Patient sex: F
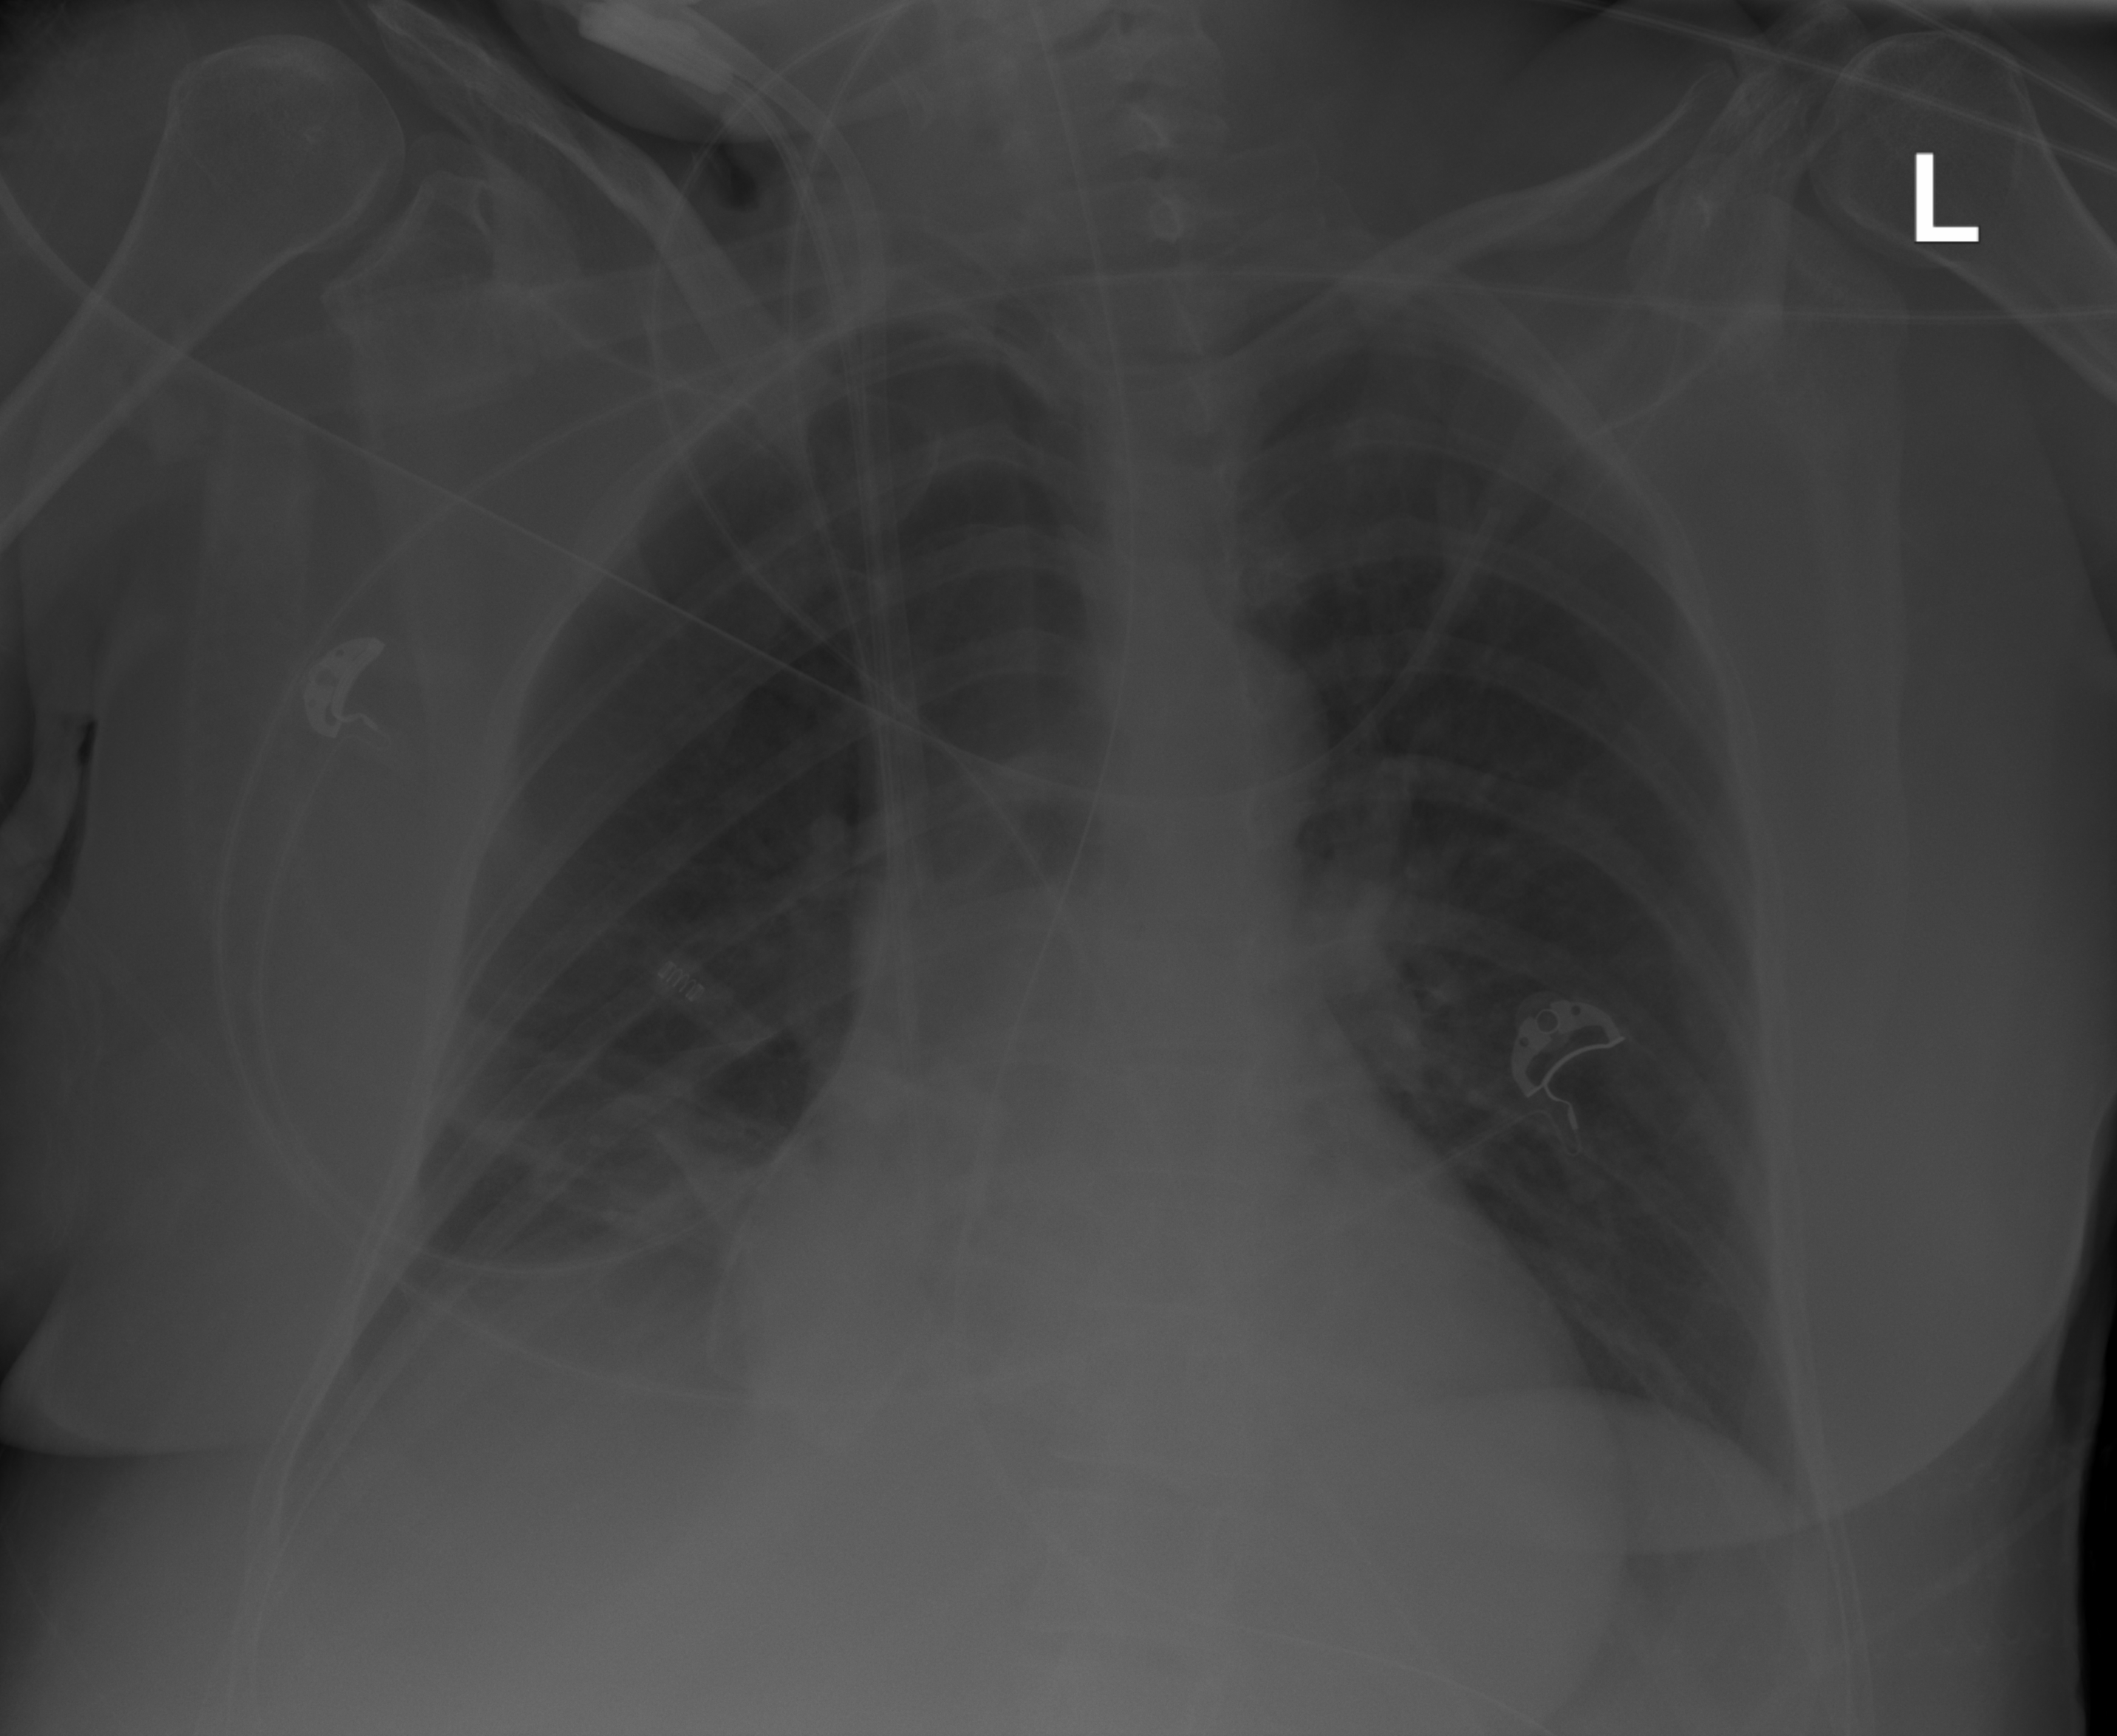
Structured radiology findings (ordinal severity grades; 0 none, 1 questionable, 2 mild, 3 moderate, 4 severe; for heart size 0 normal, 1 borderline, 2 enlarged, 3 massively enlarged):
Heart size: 0
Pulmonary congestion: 0
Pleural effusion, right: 1
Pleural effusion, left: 0
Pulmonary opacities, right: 0
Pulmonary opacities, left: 0
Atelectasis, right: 0
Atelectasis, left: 0